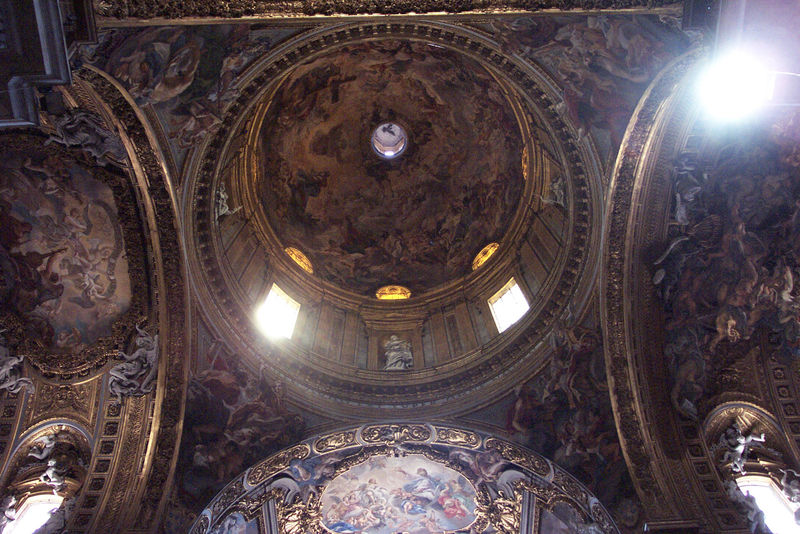
Titel: Vierungskuppel von Il Gesù in Rom
Künstler: Giovanni Battista Gaulli
Standort: Rom, Il Gesù (EU - I - Latium)
Schlagwörter: blau, dunkel, gemälde, vogel, wolken, menschen, fenster, lampe, laterne, licht, männer, dach, rot, malerei, architektur, barock, taube, kirche, gold, decke, kreis, rund, engel, statue, italien, kuppel, ornamente, verzierung, wandmalerei, stuck, foto, bögen, glaube, religion, dom, loch, kathedrale, fries, jesus, götter, fresken, deckengemälde, fresko, michelangelo, rotunde, vierung, tüpfelmalerei